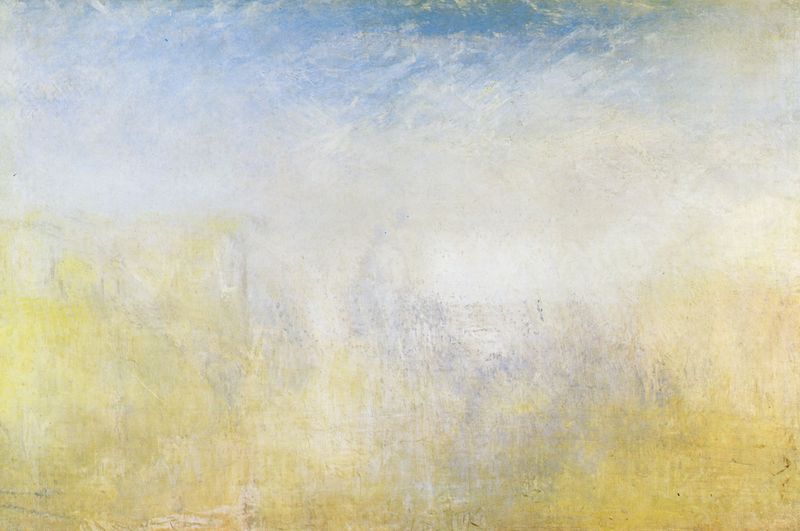
Titel: Venedig mit Salute
Künstler: William Turner
Standort: London
Institution: Tate Gallery
Schlagwörter: blau, dunkel, gemälde, gott, himmel, meer, wasser, weiß, wolken, aquarell, gelb, impressionismus, kirchturm, landschaft, ocker, see, grau, hell, licht, orange, blick, gras, wolke, beige, malerei, öl, feld, horizont, morgen, natur, sonnenaufgang, wind, sonne, gold, england, hellblau, sommer, strand, umrisse, ansicht, süden, venedig, studie, weizen, abstrakt, modern, abstufungen, dunst, farbe, nebel, kuppel, nebelig, romantik, ölgemälde, luft, turner, streifen, impression, penis, wasserfarben, übergang, wirbel, schemenhaft, kathedrale, diffus, verschwommen, verwischt, jesus, flimmern, flimmer, london, schemen, gelbgrün, lasur, mehr, lasierend, hellgelb, feucht, farbverläufe, jude, blaub, william, nebelschwaden, phallus, dunstig, titten, william turner, sintflut, fallus, englische romantik, farbabstufungen, elneb, engrenzt, fuseln, gilb, himel england turner, stieben